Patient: sex M, age 71
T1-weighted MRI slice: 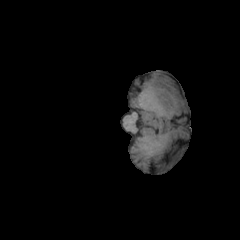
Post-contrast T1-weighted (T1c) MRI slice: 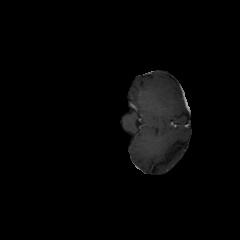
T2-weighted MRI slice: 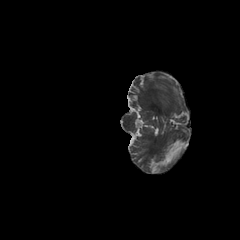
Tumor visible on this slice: no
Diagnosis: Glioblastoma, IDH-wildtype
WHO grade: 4